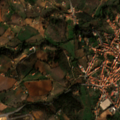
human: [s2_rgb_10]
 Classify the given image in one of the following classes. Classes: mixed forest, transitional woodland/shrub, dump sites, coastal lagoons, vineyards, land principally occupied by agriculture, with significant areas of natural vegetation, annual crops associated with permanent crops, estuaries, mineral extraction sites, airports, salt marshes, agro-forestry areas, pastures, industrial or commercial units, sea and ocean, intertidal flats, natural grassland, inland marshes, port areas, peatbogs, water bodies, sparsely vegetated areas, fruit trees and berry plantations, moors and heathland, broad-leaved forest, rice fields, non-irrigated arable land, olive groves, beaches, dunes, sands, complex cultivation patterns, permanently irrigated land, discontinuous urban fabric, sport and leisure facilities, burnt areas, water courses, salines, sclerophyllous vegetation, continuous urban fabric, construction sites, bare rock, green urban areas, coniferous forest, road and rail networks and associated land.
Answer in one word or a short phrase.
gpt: discontinuous urban fabric, non-irrigated arable land, complex cultivation patterns